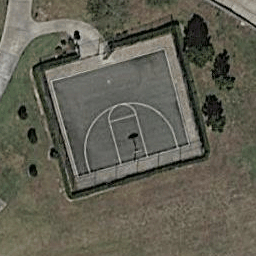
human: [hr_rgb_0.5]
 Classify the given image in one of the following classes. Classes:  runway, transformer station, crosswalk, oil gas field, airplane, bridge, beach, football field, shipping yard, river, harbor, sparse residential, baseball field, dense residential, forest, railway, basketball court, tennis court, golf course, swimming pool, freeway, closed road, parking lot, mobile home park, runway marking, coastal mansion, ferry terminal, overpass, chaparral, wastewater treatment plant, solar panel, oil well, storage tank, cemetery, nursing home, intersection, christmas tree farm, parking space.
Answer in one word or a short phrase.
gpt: basketball court